Aerial crown-view tile of a tropical tree (Barro Colorado Island, Panama), acquired 20240918:
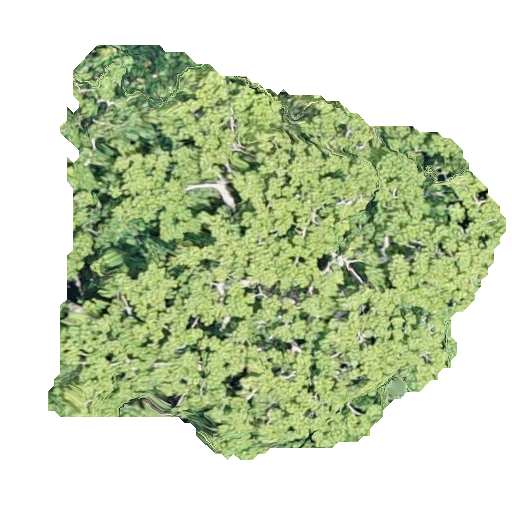
Species: Alseis blackiana
GBIF accepted scientific name: Alseis blackiana
Crown area: 211.455 m²